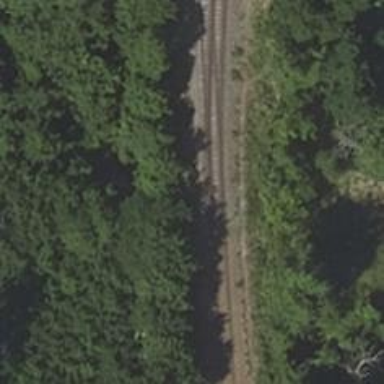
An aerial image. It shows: Railway switch with the turnout on the right side.